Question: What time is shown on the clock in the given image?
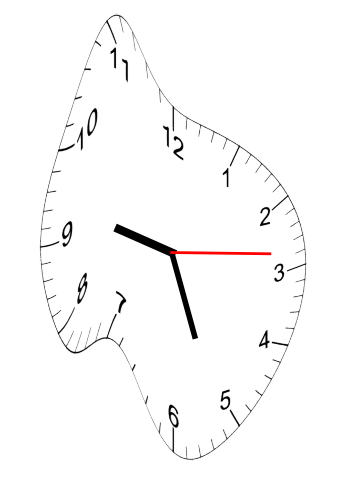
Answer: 09:26:14